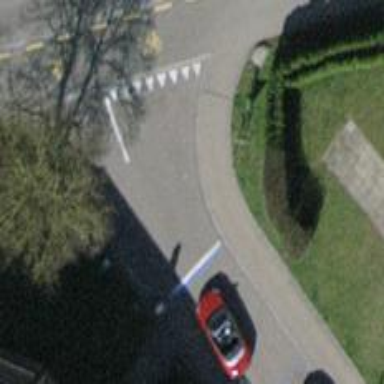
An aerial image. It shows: Kerb barrier.